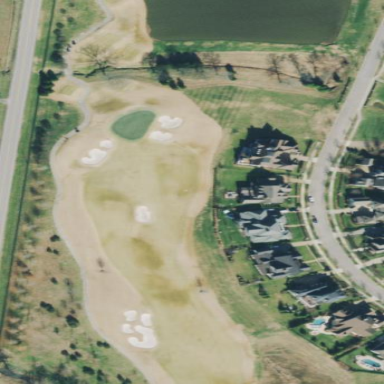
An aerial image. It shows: Golf rough area.